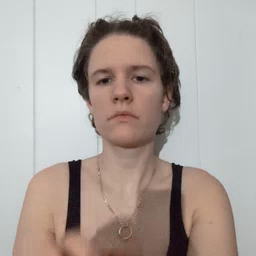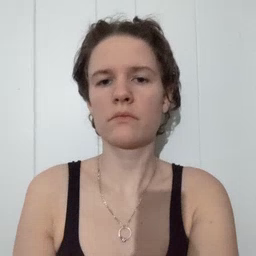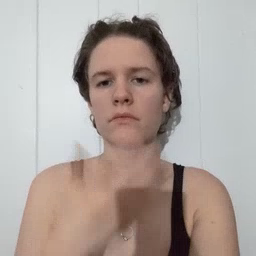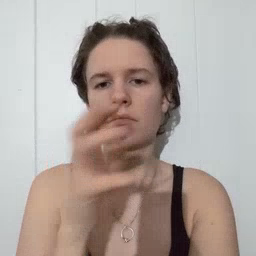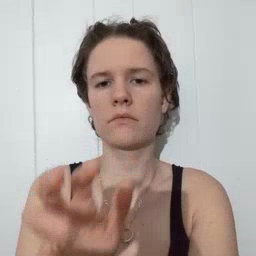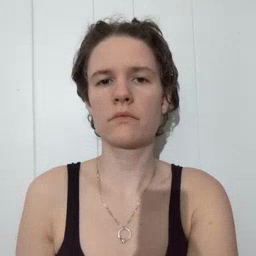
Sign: hot